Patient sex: F
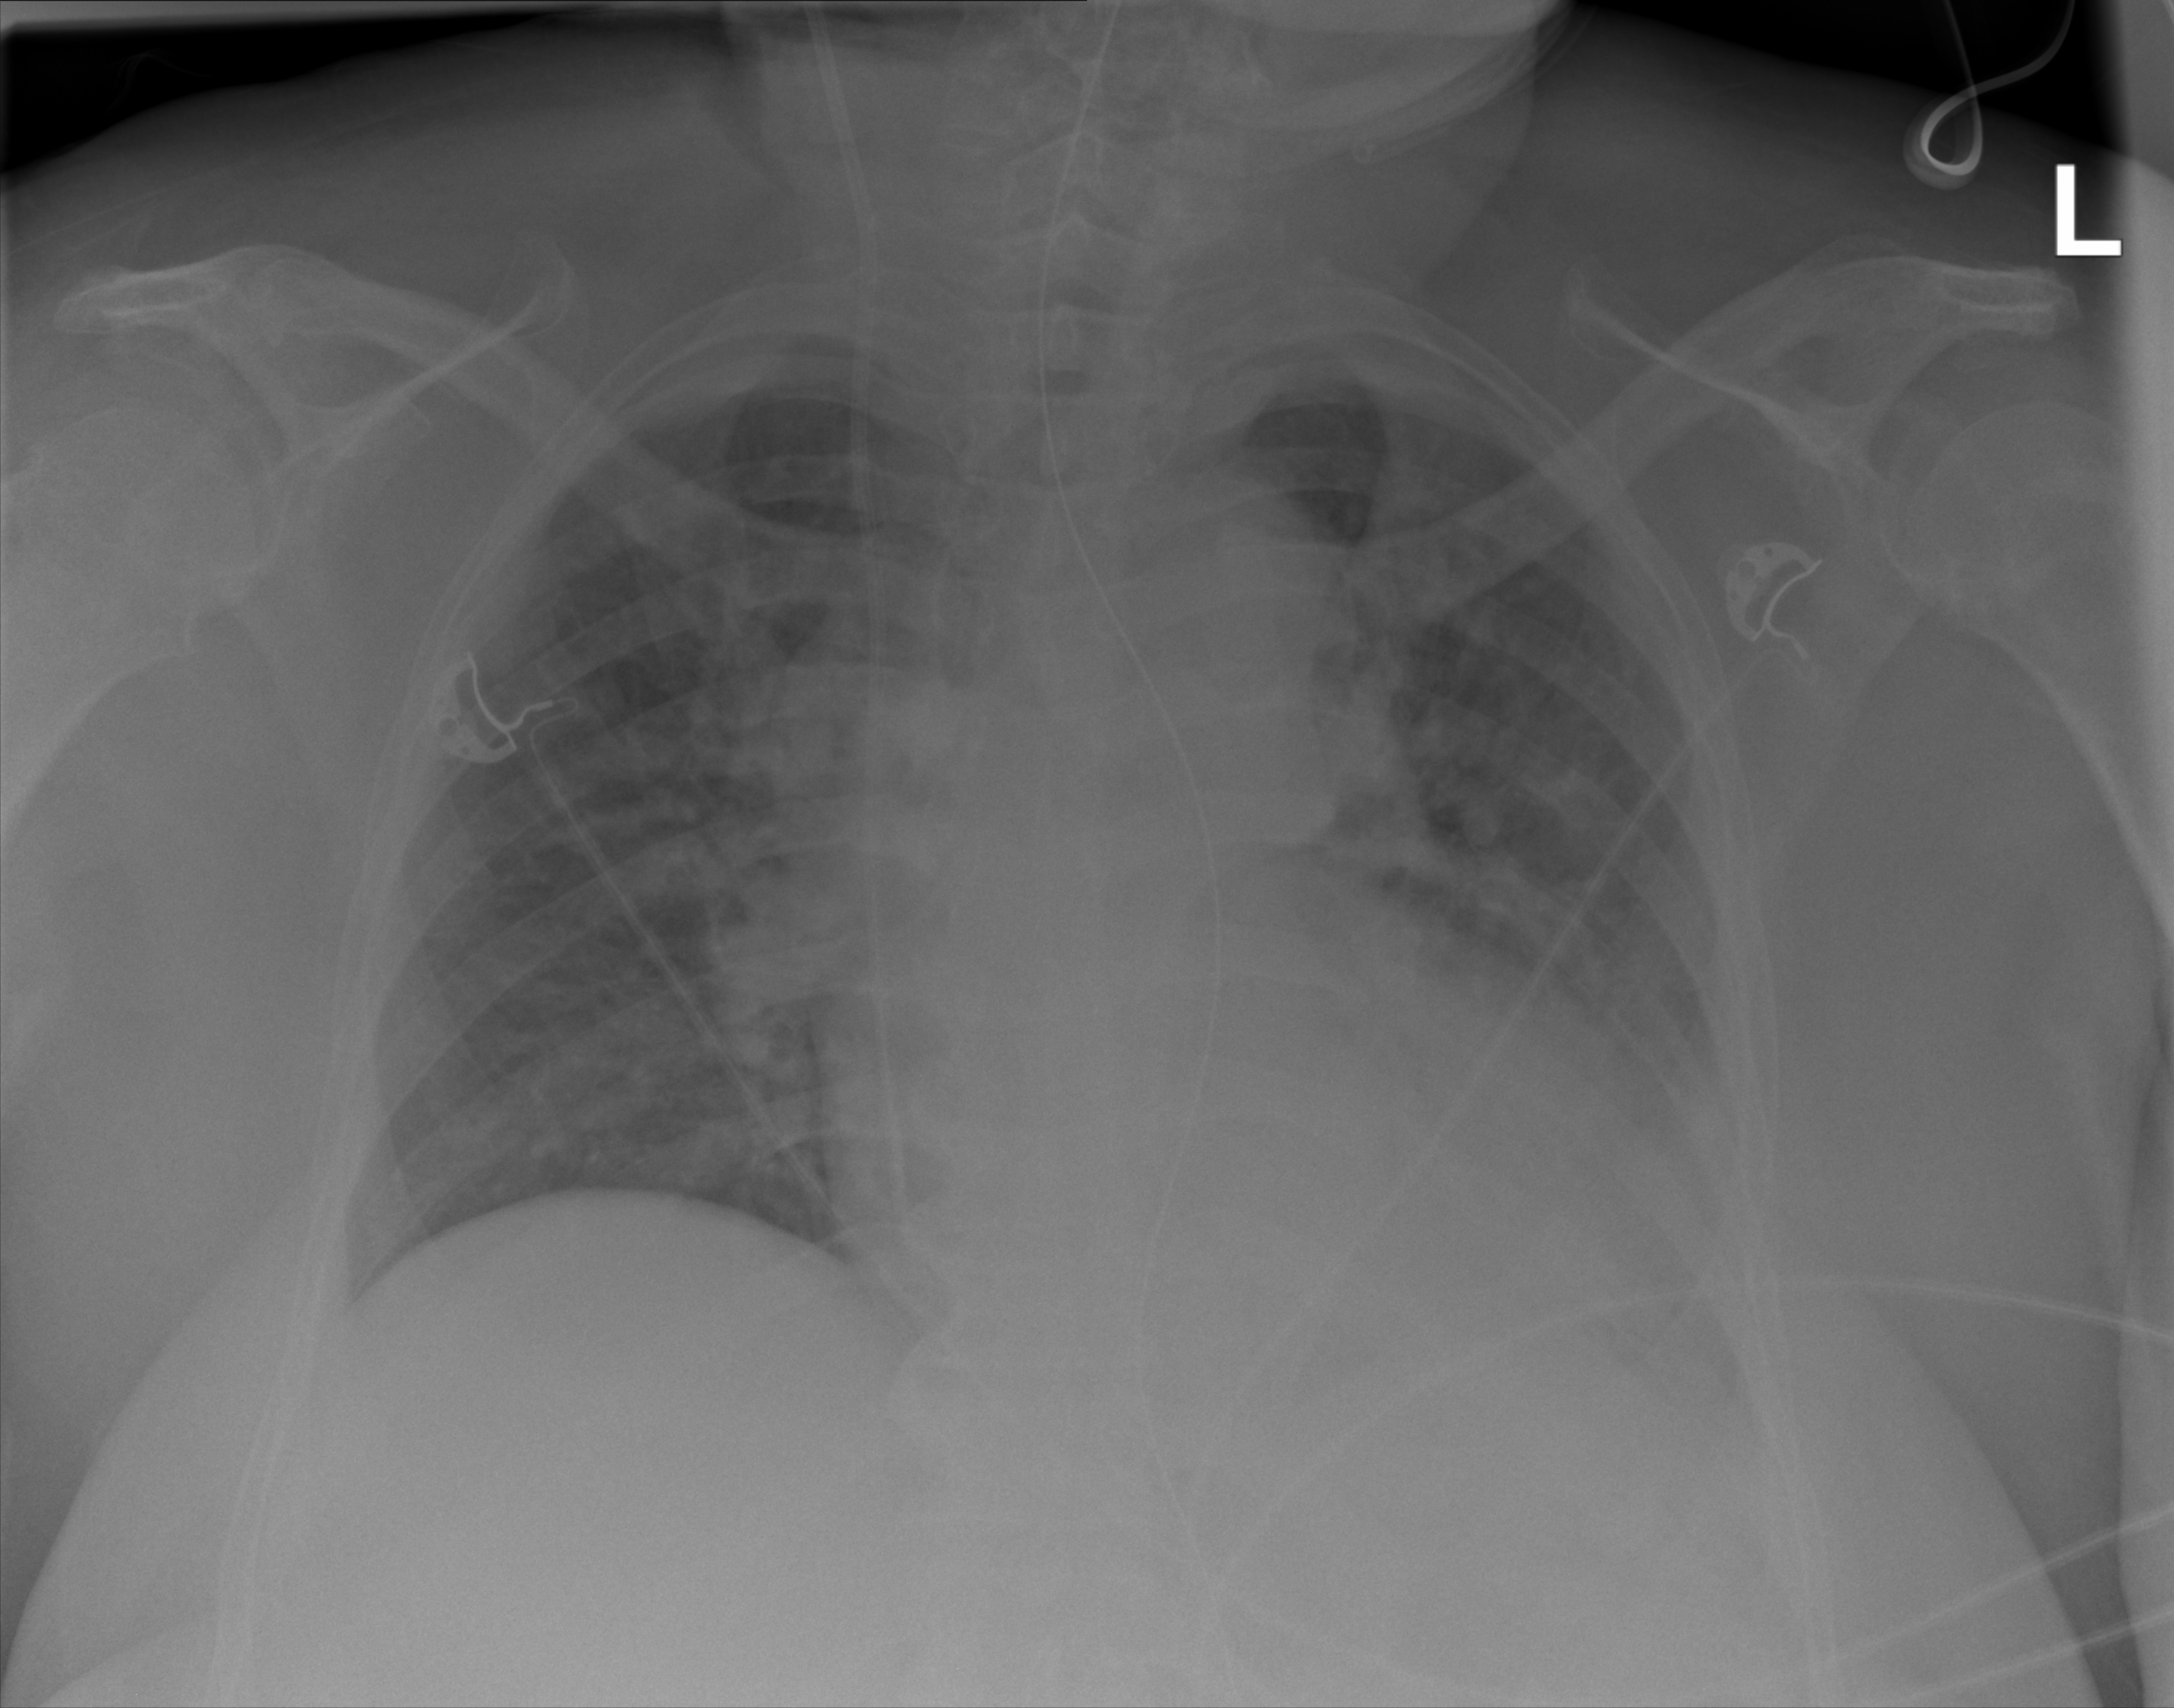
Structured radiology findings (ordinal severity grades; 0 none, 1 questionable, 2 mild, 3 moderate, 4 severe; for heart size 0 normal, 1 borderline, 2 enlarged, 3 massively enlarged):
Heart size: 2
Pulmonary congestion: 3
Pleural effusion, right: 0
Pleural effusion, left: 2
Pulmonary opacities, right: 2
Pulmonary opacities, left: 2
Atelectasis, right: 0
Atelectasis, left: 2